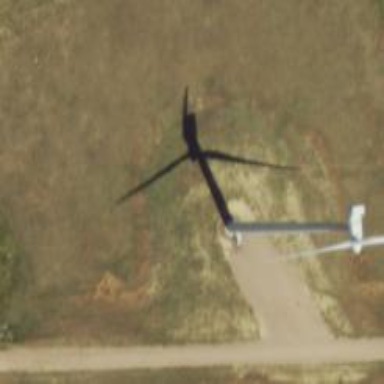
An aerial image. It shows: Wind generator powered by horizontal-axis wind turbine.